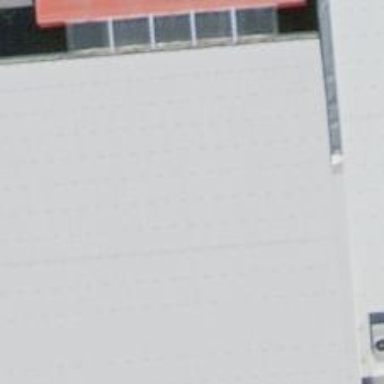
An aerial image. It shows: Clothing store.